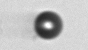
Label: bead